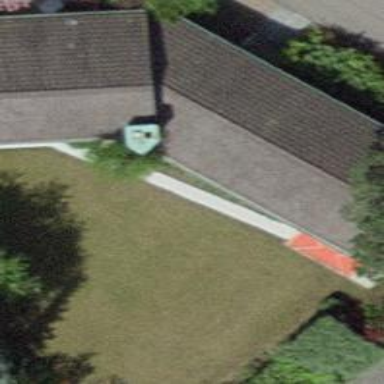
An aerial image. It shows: Simple house.